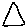
Label: triangle